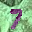
Label: 7